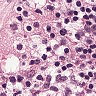
Metastatic tissue present: no